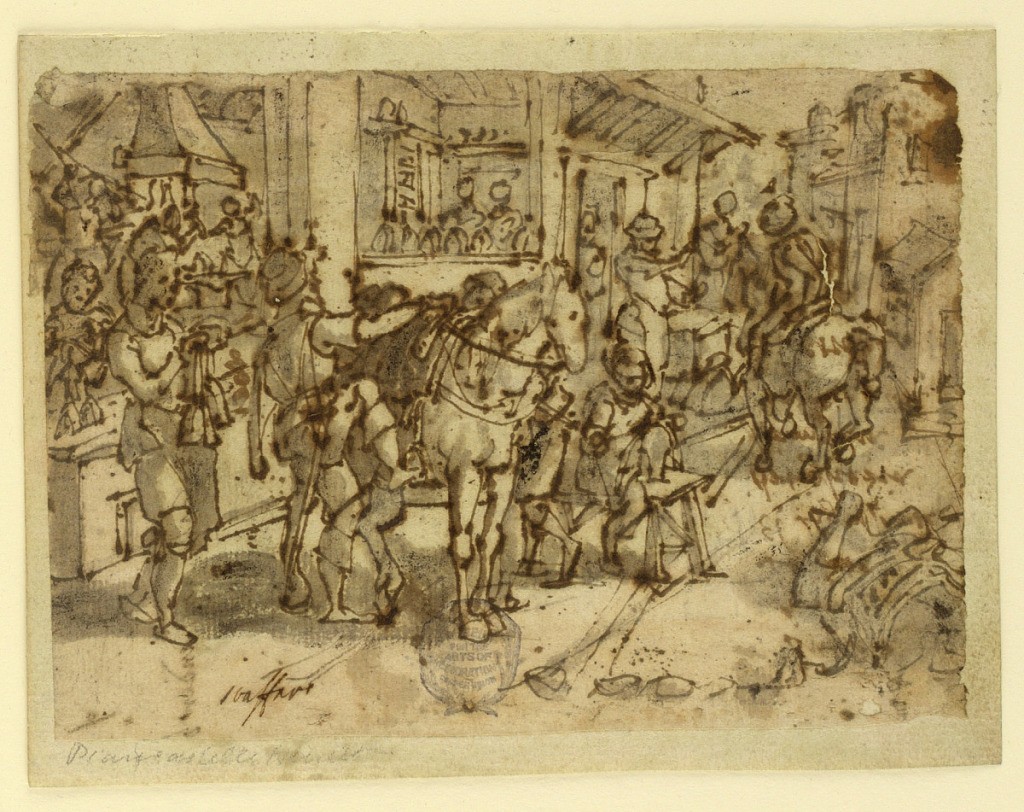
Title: The Invention of the Stirrup
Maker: Jan van der Straet, called Stradanus, Flemish, 1523–1605
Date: ca. 1590 or before
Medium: Recto: pen and brown and black inks, brush and black wash over black chalk on laid paper Verso: pen and brown ink on laid paper
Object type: Drawing
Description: Recto: Scene outside a stirrup-maker's shop. A man mounts his horse in the foreground. At left, a woman holds stirrups by their straps. At left is a view into the interior of the shop, where stirrups are being made.
Verso: partial Dutch inscription